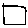
Label: square